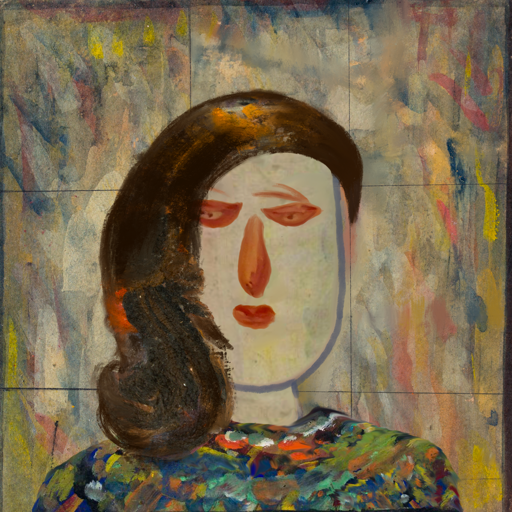
Background: GypsyMother, Head And Neck Front: Hill_Girl, Face Front: Pious_Lady, Bust: An_Impression, Hair Front: Gypsy_Queen, Head Accessory: Blank, Second Necklace: Blank, Necklace: Blank, Baby: Blank